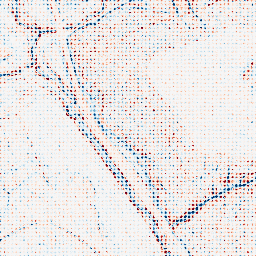
Category: edge_preserving
Decomposition family: bilateral
Decomposition parameters: d: 5
sigma_color: 100
sigma_space: 25
Upsampling method: sinc_hamming
Upsampling parameters: scale: 8
kernel_size: 4
Upsampling scale: 8